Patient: sex M, age 68
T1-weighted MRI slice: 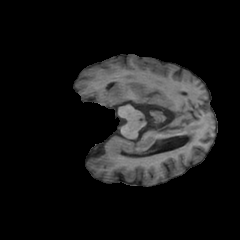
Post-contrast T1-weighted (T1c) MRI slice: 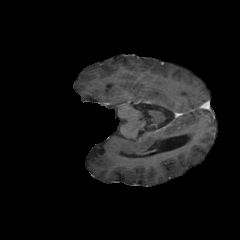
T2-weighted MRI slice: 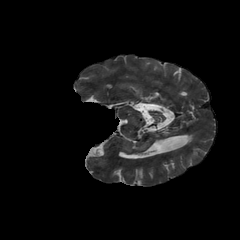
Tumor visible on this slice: no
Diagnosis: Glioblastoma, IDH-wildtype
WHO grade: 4